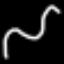
Label: squiggle